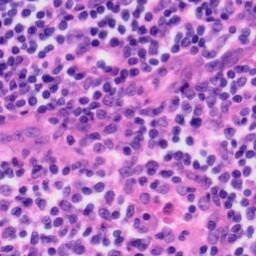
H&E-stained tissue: Tonsil